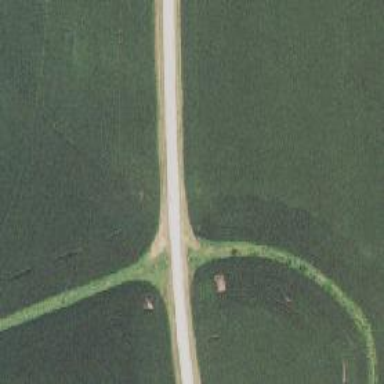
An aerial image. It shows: Tertiary road.